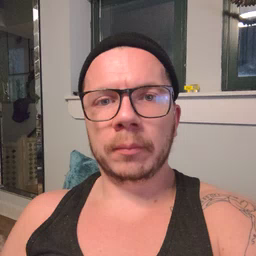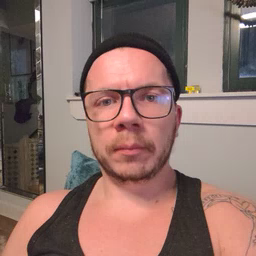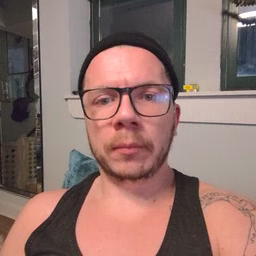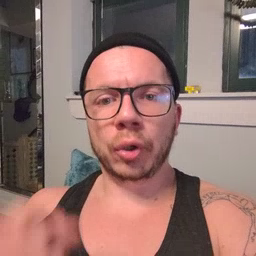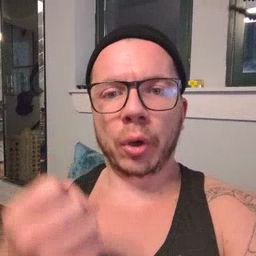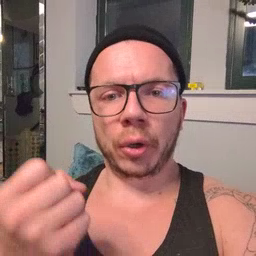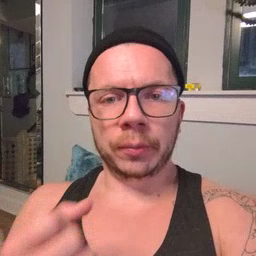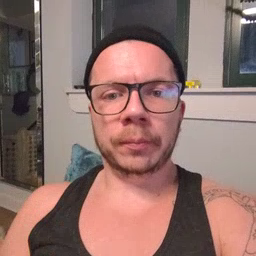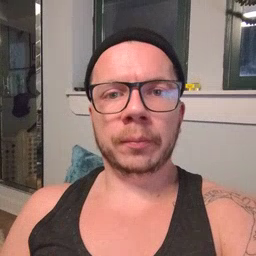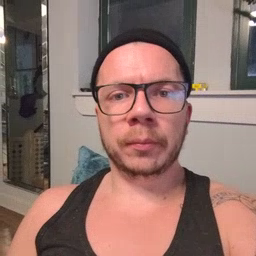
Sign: car